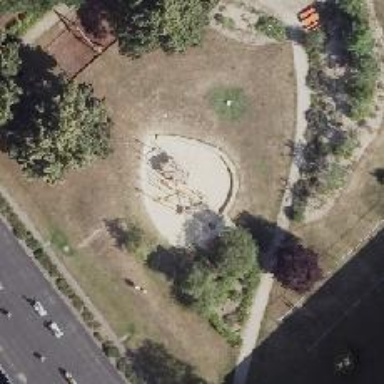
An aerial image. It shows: Playground area for leisure activities on the land.